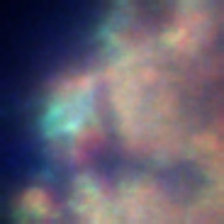
Taxon: Unknown_full_image
Group: Unknown